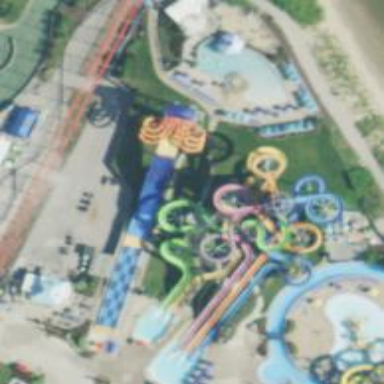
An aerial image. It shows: Water slide attraction.